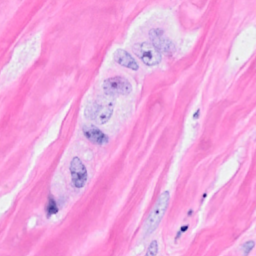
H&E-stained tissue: Breast